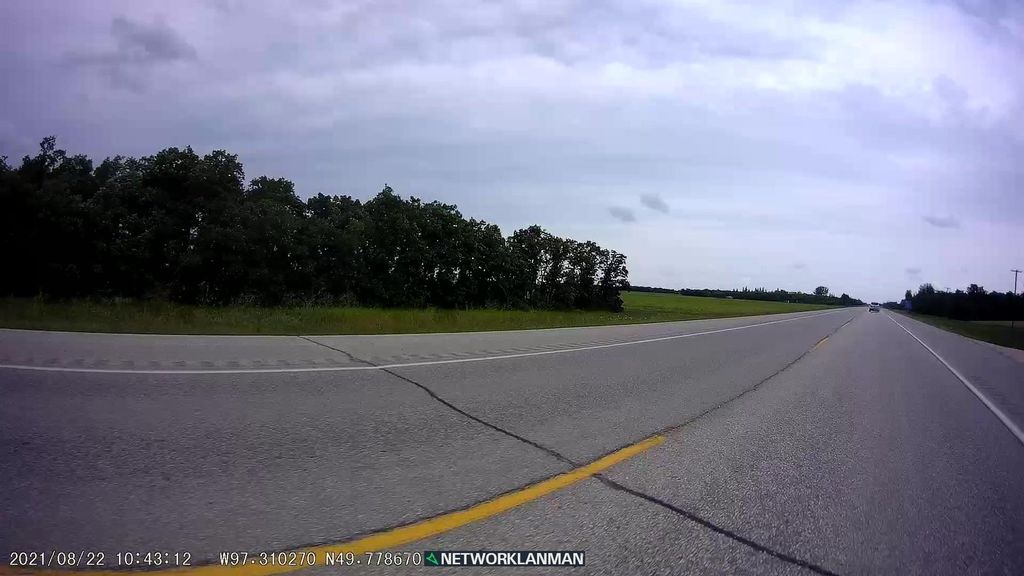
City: winnipeg